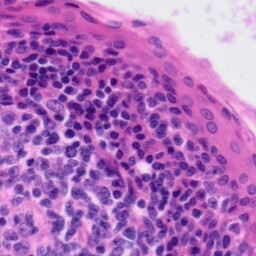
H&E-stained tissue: Tonsil